Field crop: tomato
Growth stage: 1
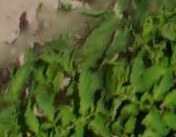
Species: tomato